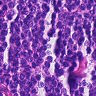
Metastatic tissue present: no